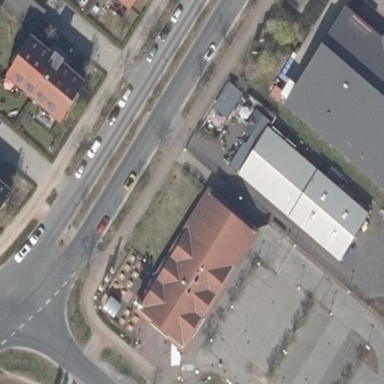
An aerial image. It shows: Commercial building with gabled roof. It houses fast food establishment.